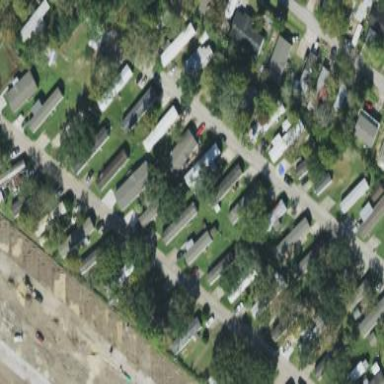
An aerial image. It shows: Residential area known as trailer park.